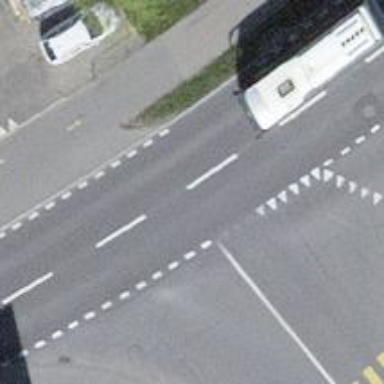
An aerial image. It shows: Road with "give way" sign.